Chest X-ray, AP view. Patient: 34 years old, sex M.
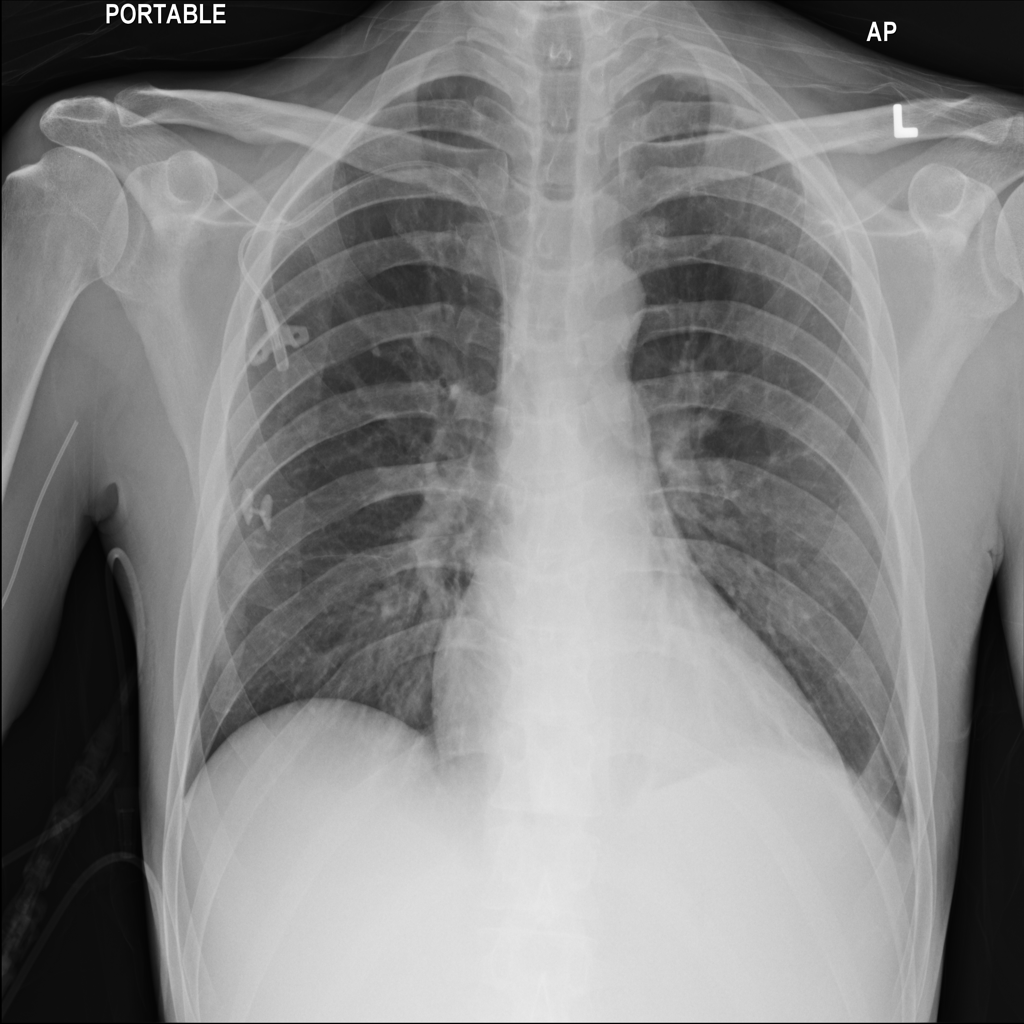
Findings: Infiltration